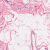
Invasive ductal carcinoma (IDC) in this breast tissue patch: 0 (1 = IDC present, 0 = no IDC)